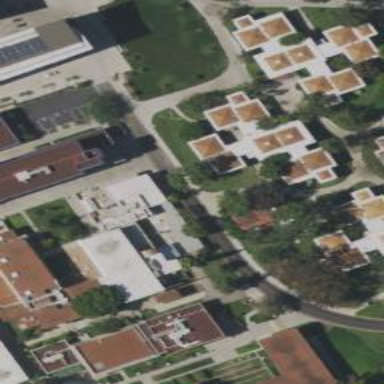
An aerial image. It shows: View of university building.